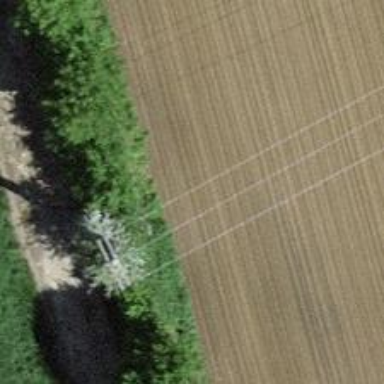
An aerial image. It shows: Power pole.